Question: in my production.rb, I have
'''
config.force_ssl = true
'''
and would like to provide exceptions. It looks like this should work (can't find how to get back to 3.2.19):
'''
class ApiItemsController < ApplicationController
force_ssl except: :get_item_test
'''
but it doesn't. I've seen <URL> but really don't want to be adding gems for such a trivial thing. How do I get this to work?
---
### edit 1

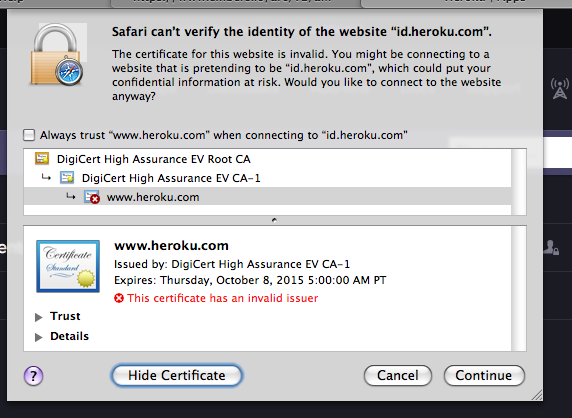
Answer: You will not be able to make specialized exceptions using 'config.force_ssl = true' because Rails uses <URL>.